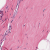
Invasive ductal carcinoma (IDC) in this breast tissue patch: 0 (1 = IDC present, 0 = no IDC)